Current action and preconditions to check: path_clear

Your task: For each precondition in the list above, predict whether it will hold at this action.

Consider the current scene as observed from the mobile robot's camera, and analyze the predicted future states of all dynamic agents (e.g., people, animals, vehicles, or any moving entities) within the NEXT SECOND.

IMPORTANT: Only answer "very likely" if you are absolutely certain—based on strong, clear evidence—that a dynamic agent will violate the precondition in the predicted future state. Do NOT answer "very likely" for unlikely, ambiguous, or low-probability risks.

Ask yourself for each precondition: Is there a high probability, with clear and convincing evidence, that the predicted future states of any dynamic agent will interfere with the predicted future state of the currently executing action within the NEXT SECOND, causing that precondition to fail?

Assess the risk level based on these predictions. Use "likely" or "very likely" if motions create a clear risk of interference.

Use "neutral" or "improbable" if agents are nearby but their predicted paths are clearly diverging or non-conflicting.

Failure Risk Categories: "very improbable", "improbable", "neutral", "likely", "very likely"

Answer Format: Output ONLY the probability_of_failure value from these categories: "very improbable", "improbable", "neutral", "likely", "very likely"

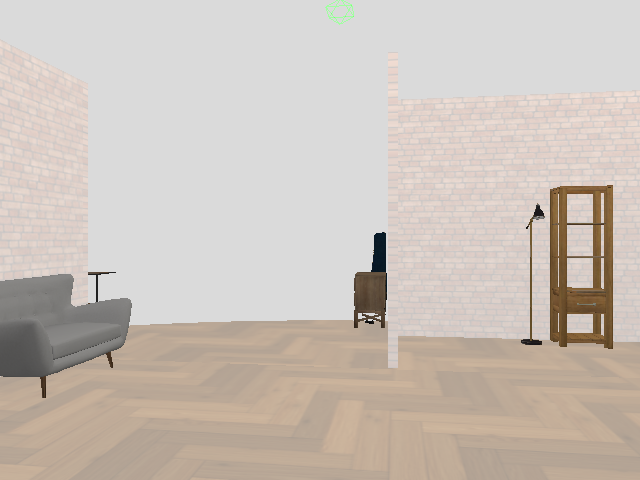

Answer: very improbable